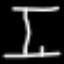
Label: hourglass